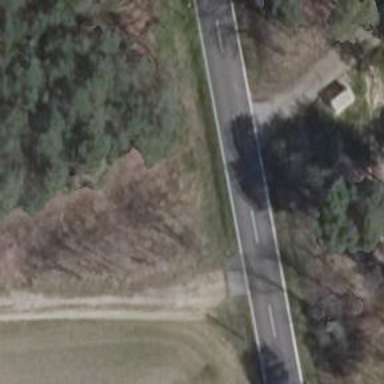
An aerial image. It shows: Secondary road with asphalt surface.